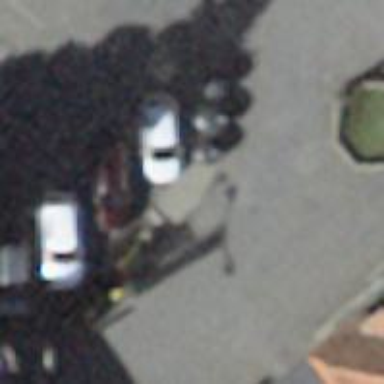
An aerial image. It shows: Pillar post box.